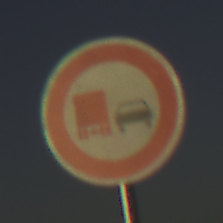
Verkehrszeichen: UeberholverbotKraftfahrzeuge
Umgebung: Outdoor, RoadRail
Tageszeit: SunriseSunset
Wetter: Clear
Licht: Natural
Jahreszeit: NotSpecified
Kontrast: HighContrast